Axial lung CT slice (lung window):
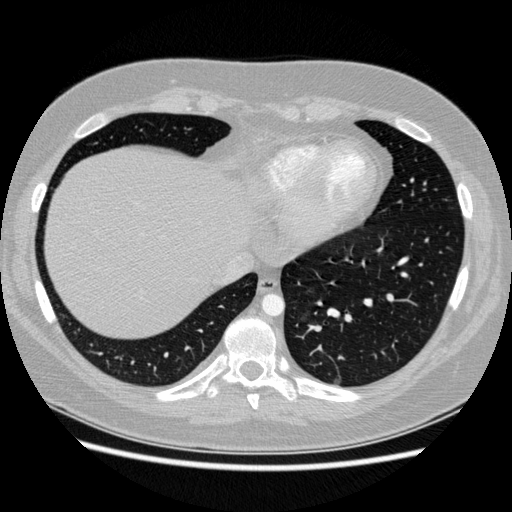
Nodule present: yes
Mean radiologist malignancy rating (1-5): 2.5